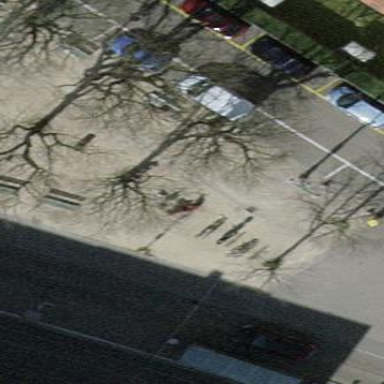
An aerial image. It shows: Parking lane area.